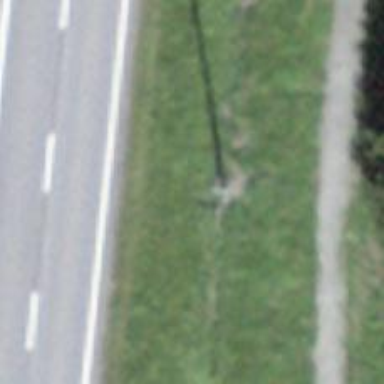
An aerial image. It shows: Power pole.